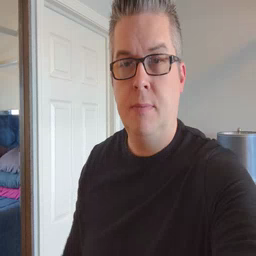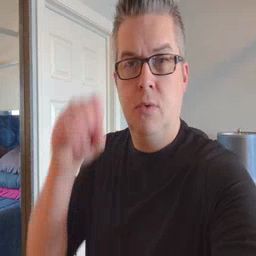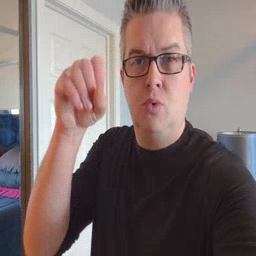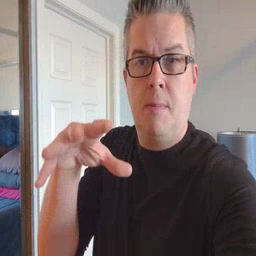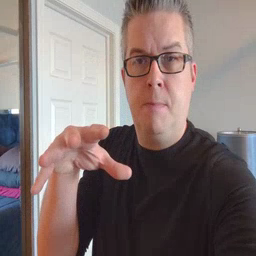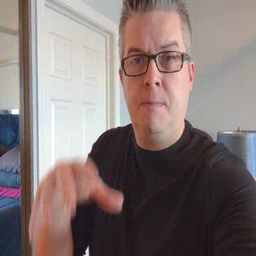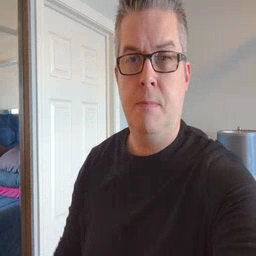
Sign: drop